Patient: sex M, age 71
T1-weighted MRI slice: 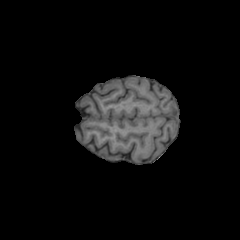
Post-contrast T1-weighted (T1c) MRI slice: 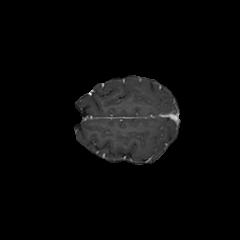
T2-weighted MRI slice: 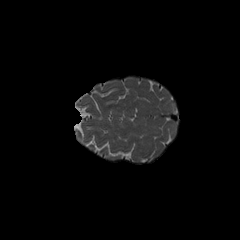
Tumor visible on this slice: no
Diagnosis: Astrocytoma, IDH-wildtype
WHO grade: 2